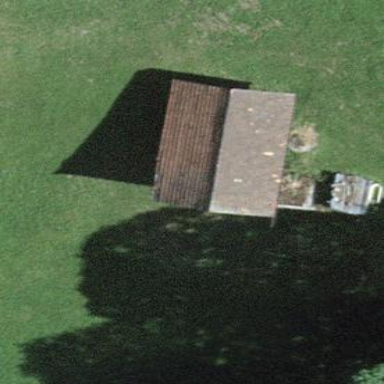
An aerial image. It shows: Barn.